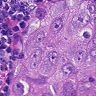
Metastatic tissue present: yes